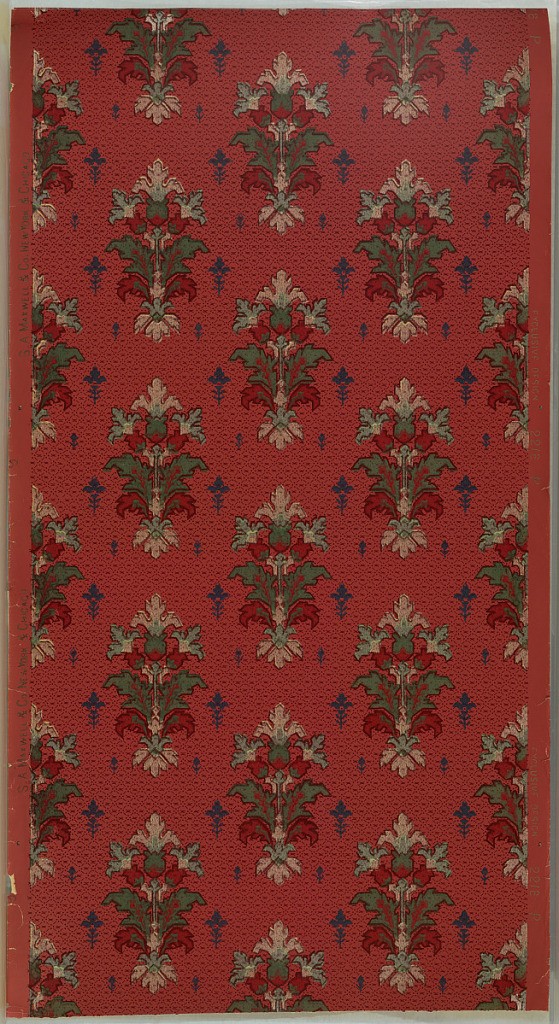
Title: Sidewall
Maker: Maxwell & Co., S.A., Chicago, Illinois, USA
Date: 1905–1915
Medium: Machine-printed paper, mica, liquid
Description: Art nouveau / mission style. Alternating bands of large stylized floral bouquets between and small, monochromatic floral motifs. Background of small trellis composed of dashed, dots and curved lines. Printed on red ground in dark reds, dark green, blue, yellow liquid mica and teal liquid mica. Printed in left selvedge "S.A. Maxwell & Co. New York & Chicago". Printed in right selvedge: "Exclusive Design" pattern number "2216?"